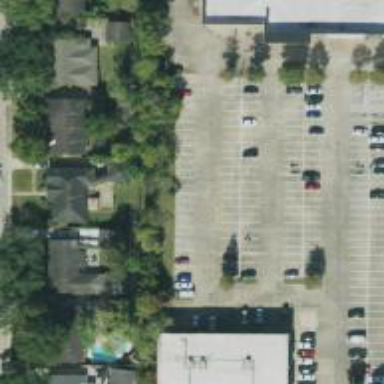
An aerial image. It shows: Parking space is available.